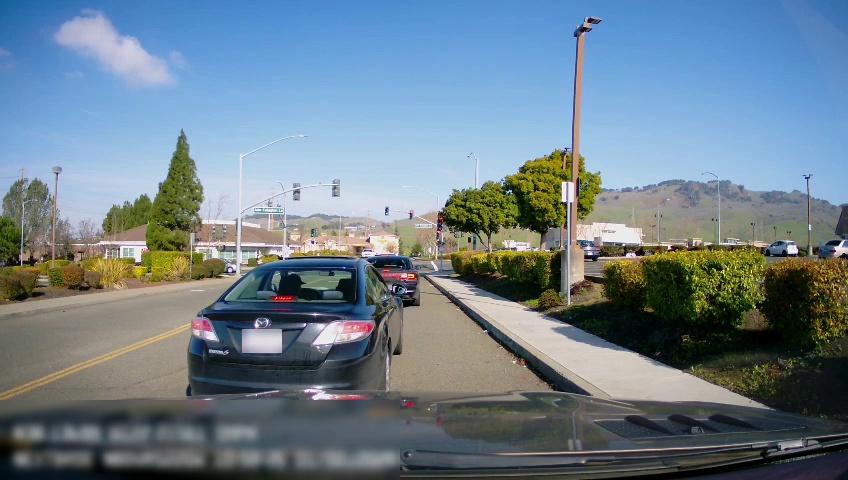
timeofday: Day
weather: Sunny
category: Drivable Space
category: Vehicles | Car
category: Vehicles | Car
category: Vehicles | Car
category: Vehicles | Car
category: Vehicles | Car
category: Vehicles | Car
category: Vehicles | Car
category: Lanes | Current Lane
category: Lanes | Alternate Lane
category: Traffic | Signs
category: Traffic | Lights
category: Traffic | Lights
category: Traffic | Lights
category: Traffic | Lights
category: Traffic | Lights
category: Traffic | Signs
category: Traffic | Signs
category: Traffic | Lights
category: Traffic | Lights
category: Traffic | Signs
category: Traffic | Lights
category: Traffic | Lights